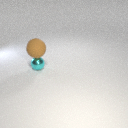
large brown rubber sphere above small cyan metal sphere